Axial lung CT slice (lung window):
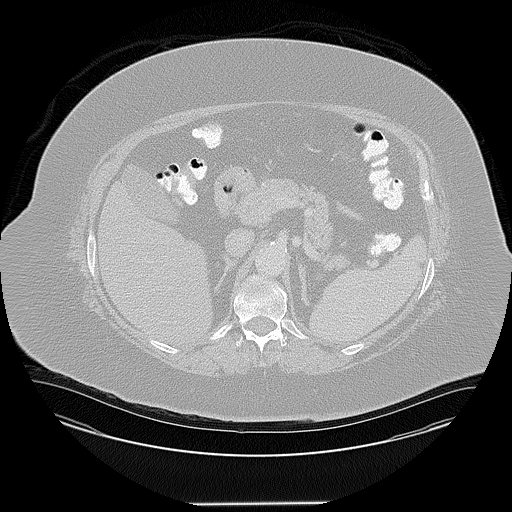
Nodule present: no